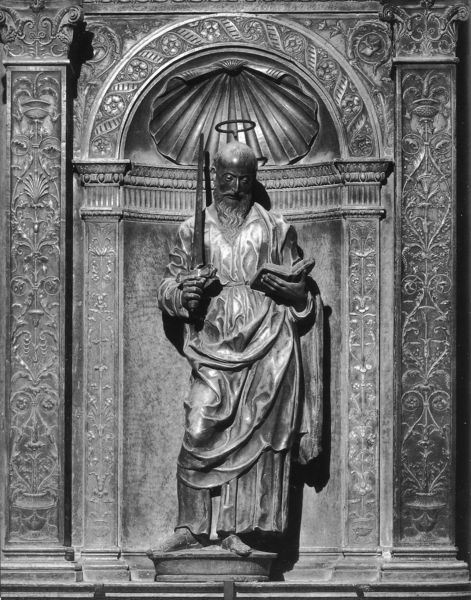
Titel: Altar des hl. Paulus
Künstler: Antonio Rizzo
Standort: Venedig, S. Marco (EU - I - Venetien)
Schlagwörter: mann, bart, bibel, falten, sockel, gewand, mantel, skulptur, statue, pilaster, glatze, podest, nische, buch, schwert, heiligenschein, toga, heiliger, muschel, tunika, aedikula, ghiberti, muscher, schwet